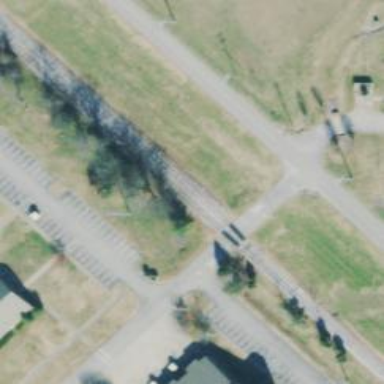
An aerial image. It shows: Railway level crossing.